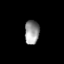
Tissue: lung
Cell type: Epithelial cells
Senescence score: 0.2186
Nuclear area (px): 338
Mean DAPI intensity: 151.447